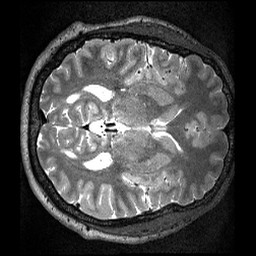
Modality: T2w
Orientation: axial
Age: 34
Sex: male
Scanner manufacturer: siemens
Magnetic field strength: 3 T
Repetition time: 3.2 s
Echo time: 0.479 s